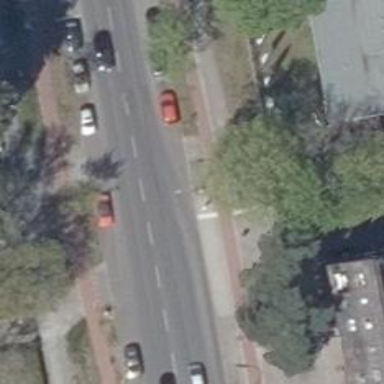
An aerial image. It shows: Public transport stop position.